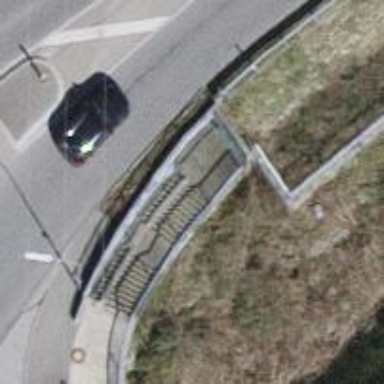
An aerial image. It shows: Asphalt footway that goes through tunnel.